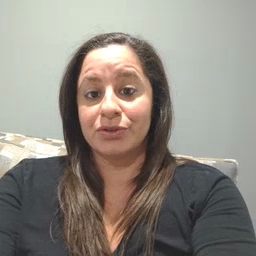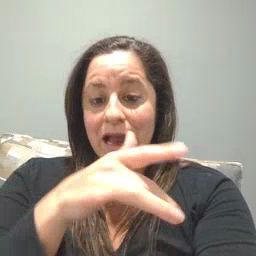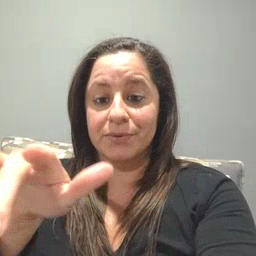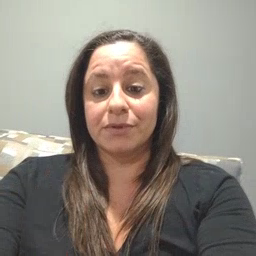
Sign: empty